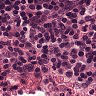
Metastatic tissue present: no